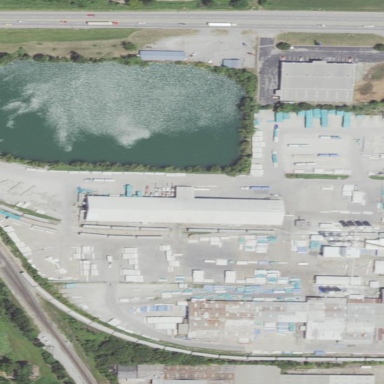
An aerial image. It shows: Industrial area.